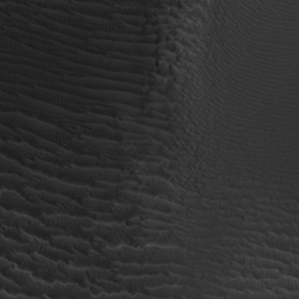
Label: non_frost